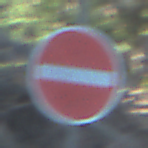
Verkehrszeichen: VerbotDerEinfahrt
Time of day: MorningAfternoon
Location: Outdoor (Nature)
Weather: Clear
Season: NotSpecified
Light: Natural